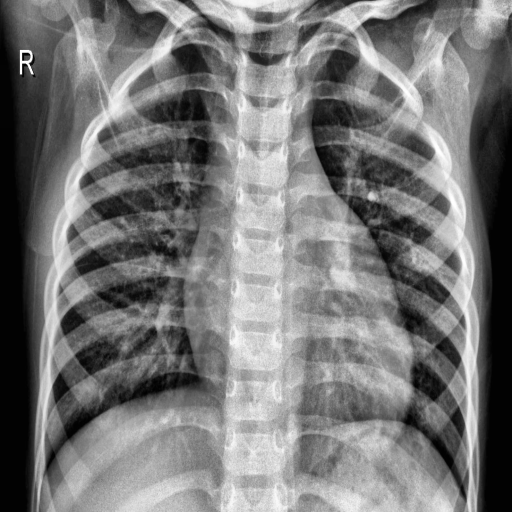
Finding: NORMAL